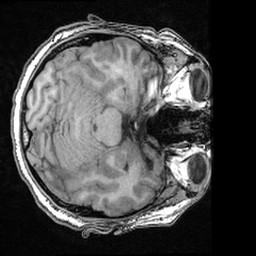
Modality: T1w
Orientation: axial
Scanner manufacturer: ge
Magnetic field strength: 3 T
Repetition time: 0.008572 s
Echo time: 0.003384 s